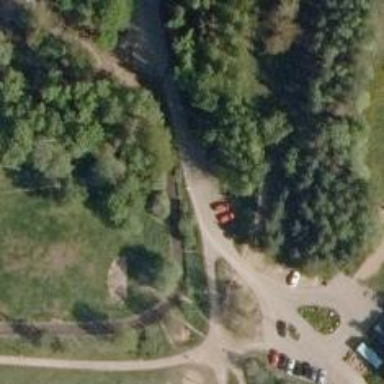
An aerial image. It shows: Disc golf course for leisure activity.